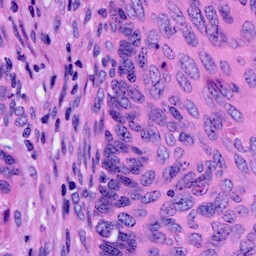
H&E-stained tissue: Cervix